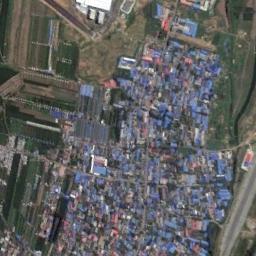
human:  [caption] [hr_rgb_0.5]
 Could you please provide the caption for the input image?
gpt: Dense industrial buildings and roads in an industrial area .

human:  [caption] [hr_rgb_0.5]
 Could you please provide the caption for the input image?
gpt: There are many houses of different shapes and sizes in the industrial zone .

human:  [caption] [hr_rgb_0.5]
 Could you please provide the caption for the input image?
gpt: The area of the industrial area is divided irregularly .

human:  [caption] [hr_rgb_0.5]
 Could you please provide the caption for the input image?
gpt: The industrial area with lots of blue workshops and some other colors of workshops is surrounded by some farmland .

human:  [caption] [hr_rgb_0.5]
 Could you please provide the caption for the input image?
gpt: There are many blue buildings and red buildings on the industrial area with farmlands around .